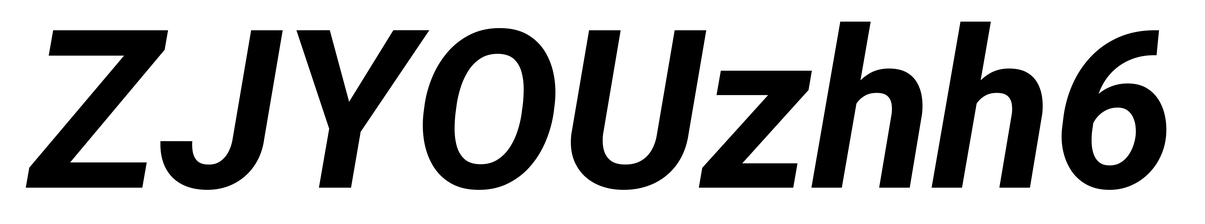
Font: Roboto-Italic_Bold_Italic